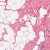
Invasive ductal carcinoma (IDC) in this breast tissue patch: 0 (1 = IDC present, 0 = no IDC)